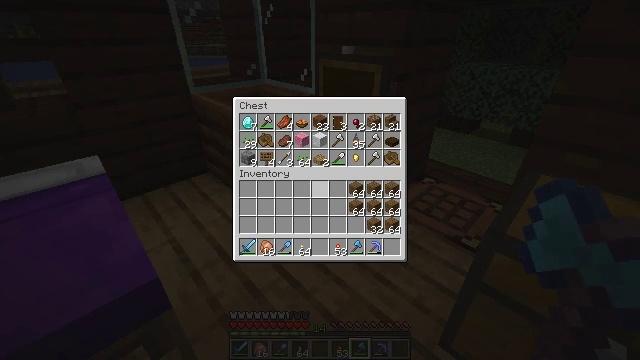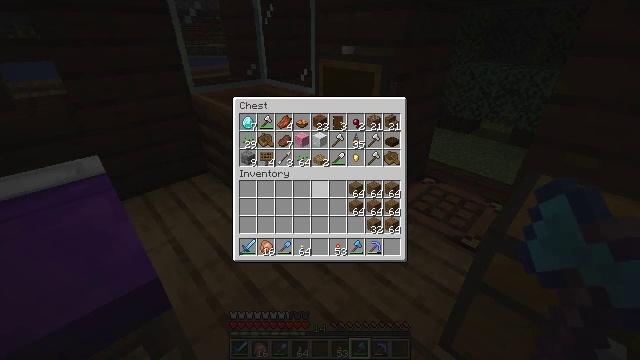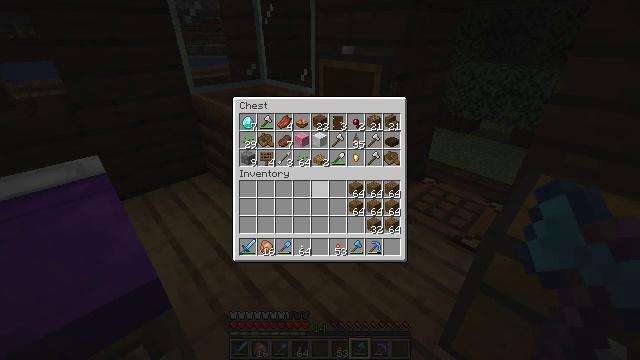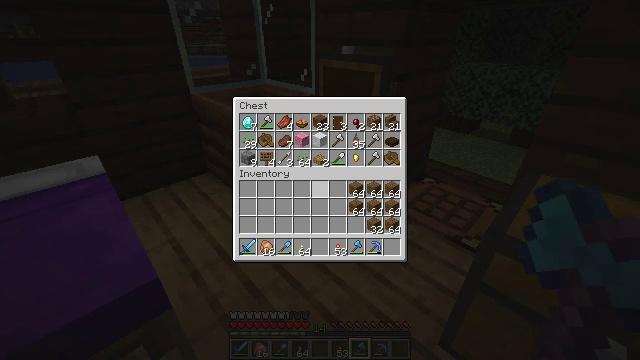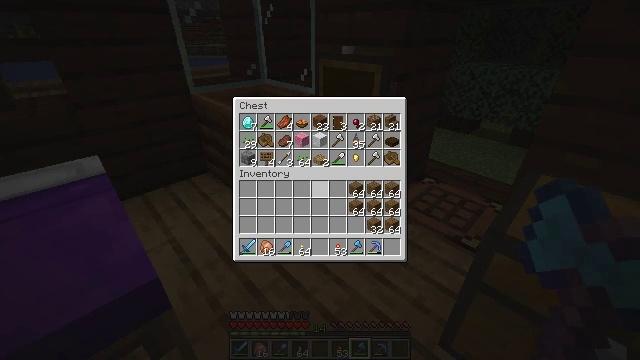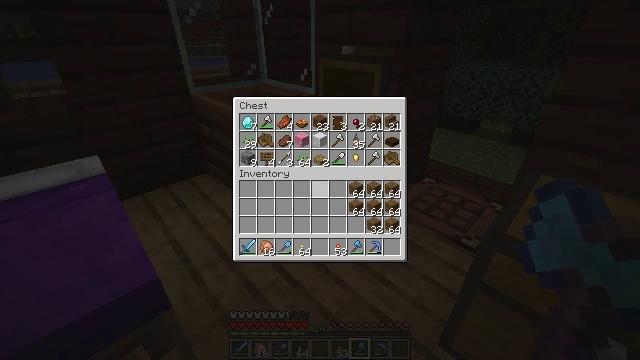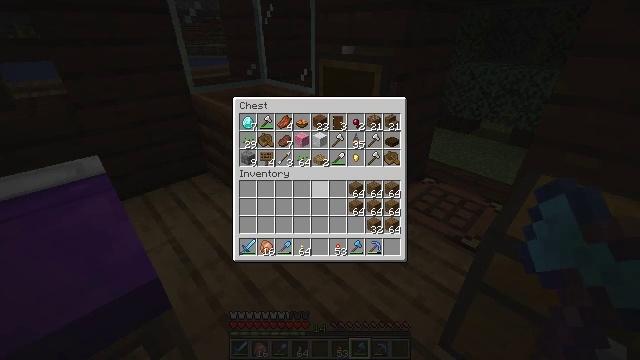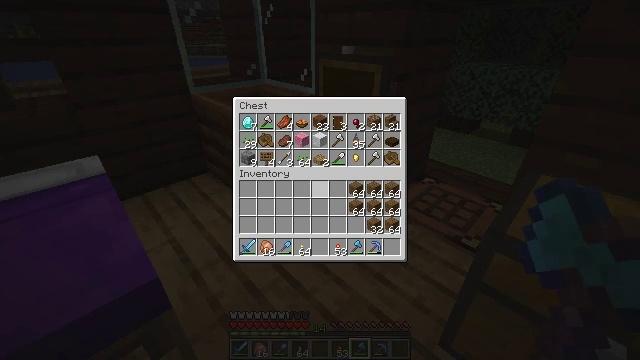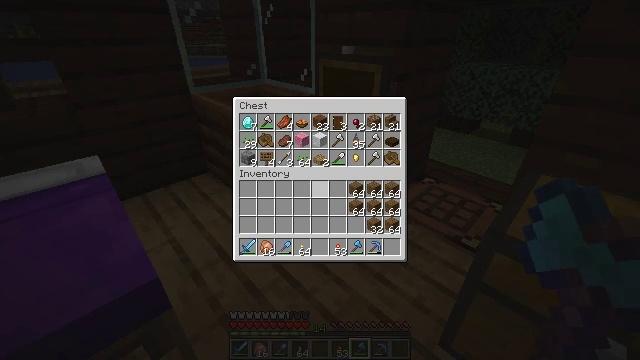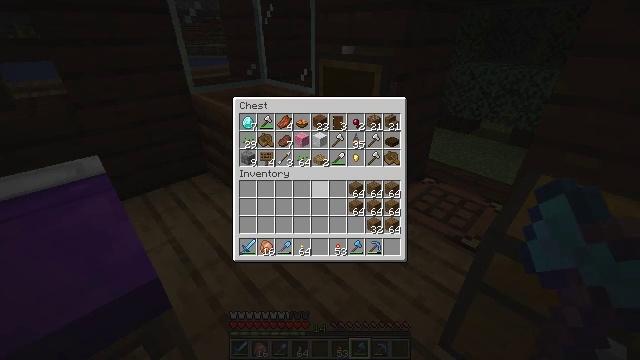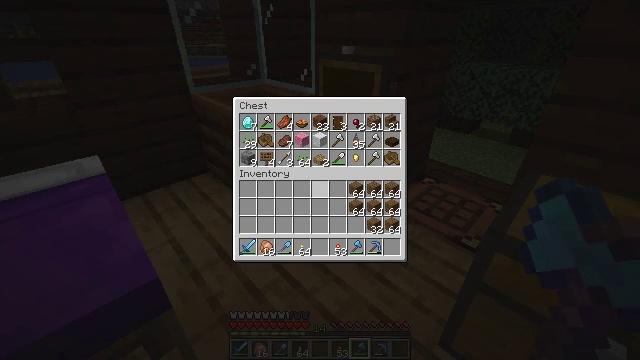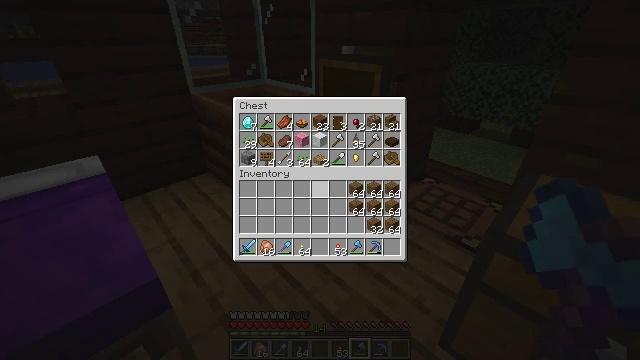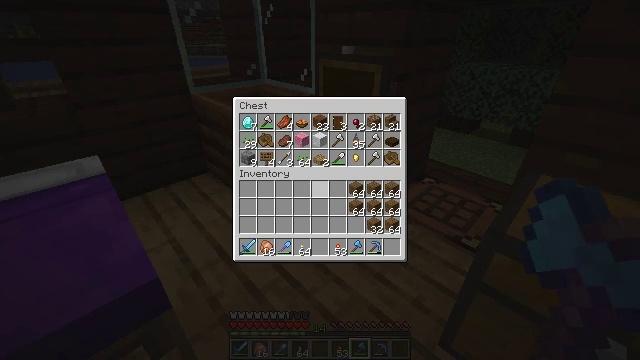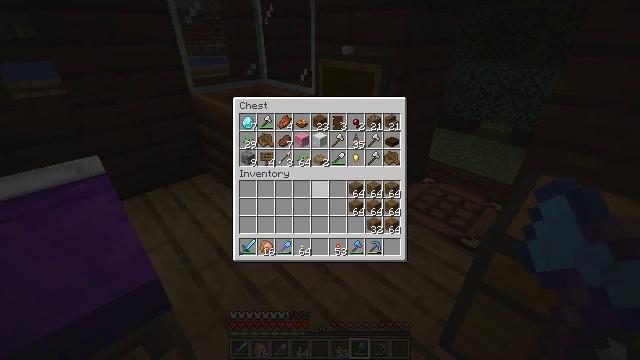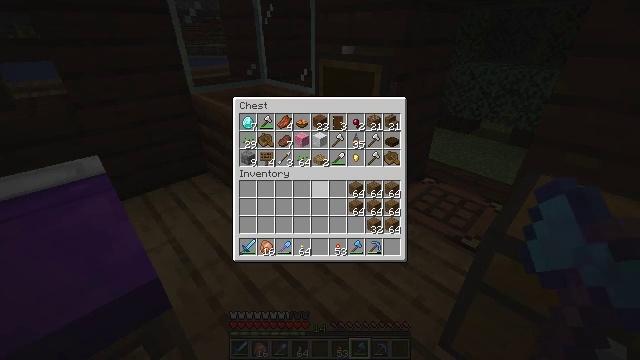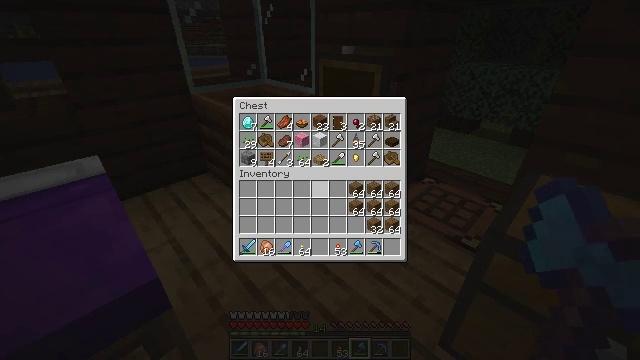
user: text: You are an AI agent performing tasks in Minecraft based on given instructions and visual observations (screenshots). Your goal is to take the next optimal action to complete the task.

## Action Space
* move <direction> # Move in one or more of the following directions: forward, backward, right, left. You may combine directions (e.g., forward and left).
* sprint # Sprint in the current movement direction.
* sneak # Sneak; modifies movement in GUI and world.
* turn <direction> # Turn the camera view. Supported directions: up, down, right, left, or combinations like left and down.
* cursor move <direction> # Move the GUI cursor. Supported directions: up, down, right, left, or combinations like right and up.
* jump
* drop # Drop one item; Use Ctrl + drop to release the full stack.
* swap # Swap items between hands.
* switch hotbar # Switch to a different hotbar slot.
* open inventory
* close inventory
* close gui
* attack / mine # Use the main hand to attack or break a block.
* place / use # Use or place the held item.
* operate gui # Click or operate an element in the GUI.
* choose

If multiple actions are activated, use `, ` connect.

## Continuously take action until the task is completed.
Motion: motion action
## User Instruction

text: Use a crafting table to craft a brown bed.
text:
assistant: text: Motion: no_op
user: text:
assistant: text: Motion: no_op
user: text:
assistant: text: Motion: no_op
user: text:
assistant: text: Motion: no_op
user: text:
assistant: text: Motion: no_op
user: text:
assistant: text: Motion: no_op
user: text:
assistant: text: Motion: no_op
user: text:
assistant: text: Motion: no_op
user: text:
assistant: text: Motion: no_op
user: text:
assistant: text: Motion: no_op
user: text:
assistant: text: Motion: no_op
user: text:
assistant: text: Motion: no_op
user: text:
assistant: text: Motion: no_op
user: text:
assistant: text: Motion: no_op
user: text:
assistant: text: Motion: no_op
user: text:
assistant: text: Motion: no_op
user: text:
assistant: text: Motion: no_op
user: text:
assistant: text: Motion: no_op
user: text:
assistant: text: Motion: no_op
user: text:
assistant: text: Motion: no_op
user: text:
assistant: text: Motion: no_op
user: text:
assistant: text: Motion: no_op
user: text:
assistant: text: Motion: no_op
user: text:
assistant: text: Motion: no_op
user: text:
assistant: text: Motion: no_op
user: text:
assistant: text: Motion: no_op
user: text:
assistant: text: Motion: cursor move up
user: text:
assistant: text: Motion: sneak, cursor move up
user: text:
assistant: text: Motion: sneak
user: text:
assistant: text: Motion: sneak